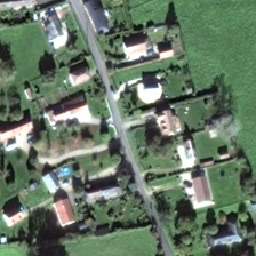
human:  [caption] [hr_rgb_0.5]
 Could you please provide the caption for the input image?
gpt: There is a road on the lawn, along which there are houses and gardens.

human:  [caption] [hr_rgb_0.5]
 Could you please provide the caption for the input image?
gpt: A house with a lawn stands at the edge of the road.

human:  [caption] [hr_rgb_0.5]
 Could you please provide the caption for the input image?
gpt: There is a road where houses and gardens are built on the grass.

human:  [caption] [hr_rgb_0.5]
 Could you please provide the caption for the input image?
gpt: a road separates the residential which is surrounded by some trees and meadow .

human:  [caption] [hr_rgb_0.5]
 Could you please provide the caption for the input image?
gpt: There are several houses with lawns on the side of the road.